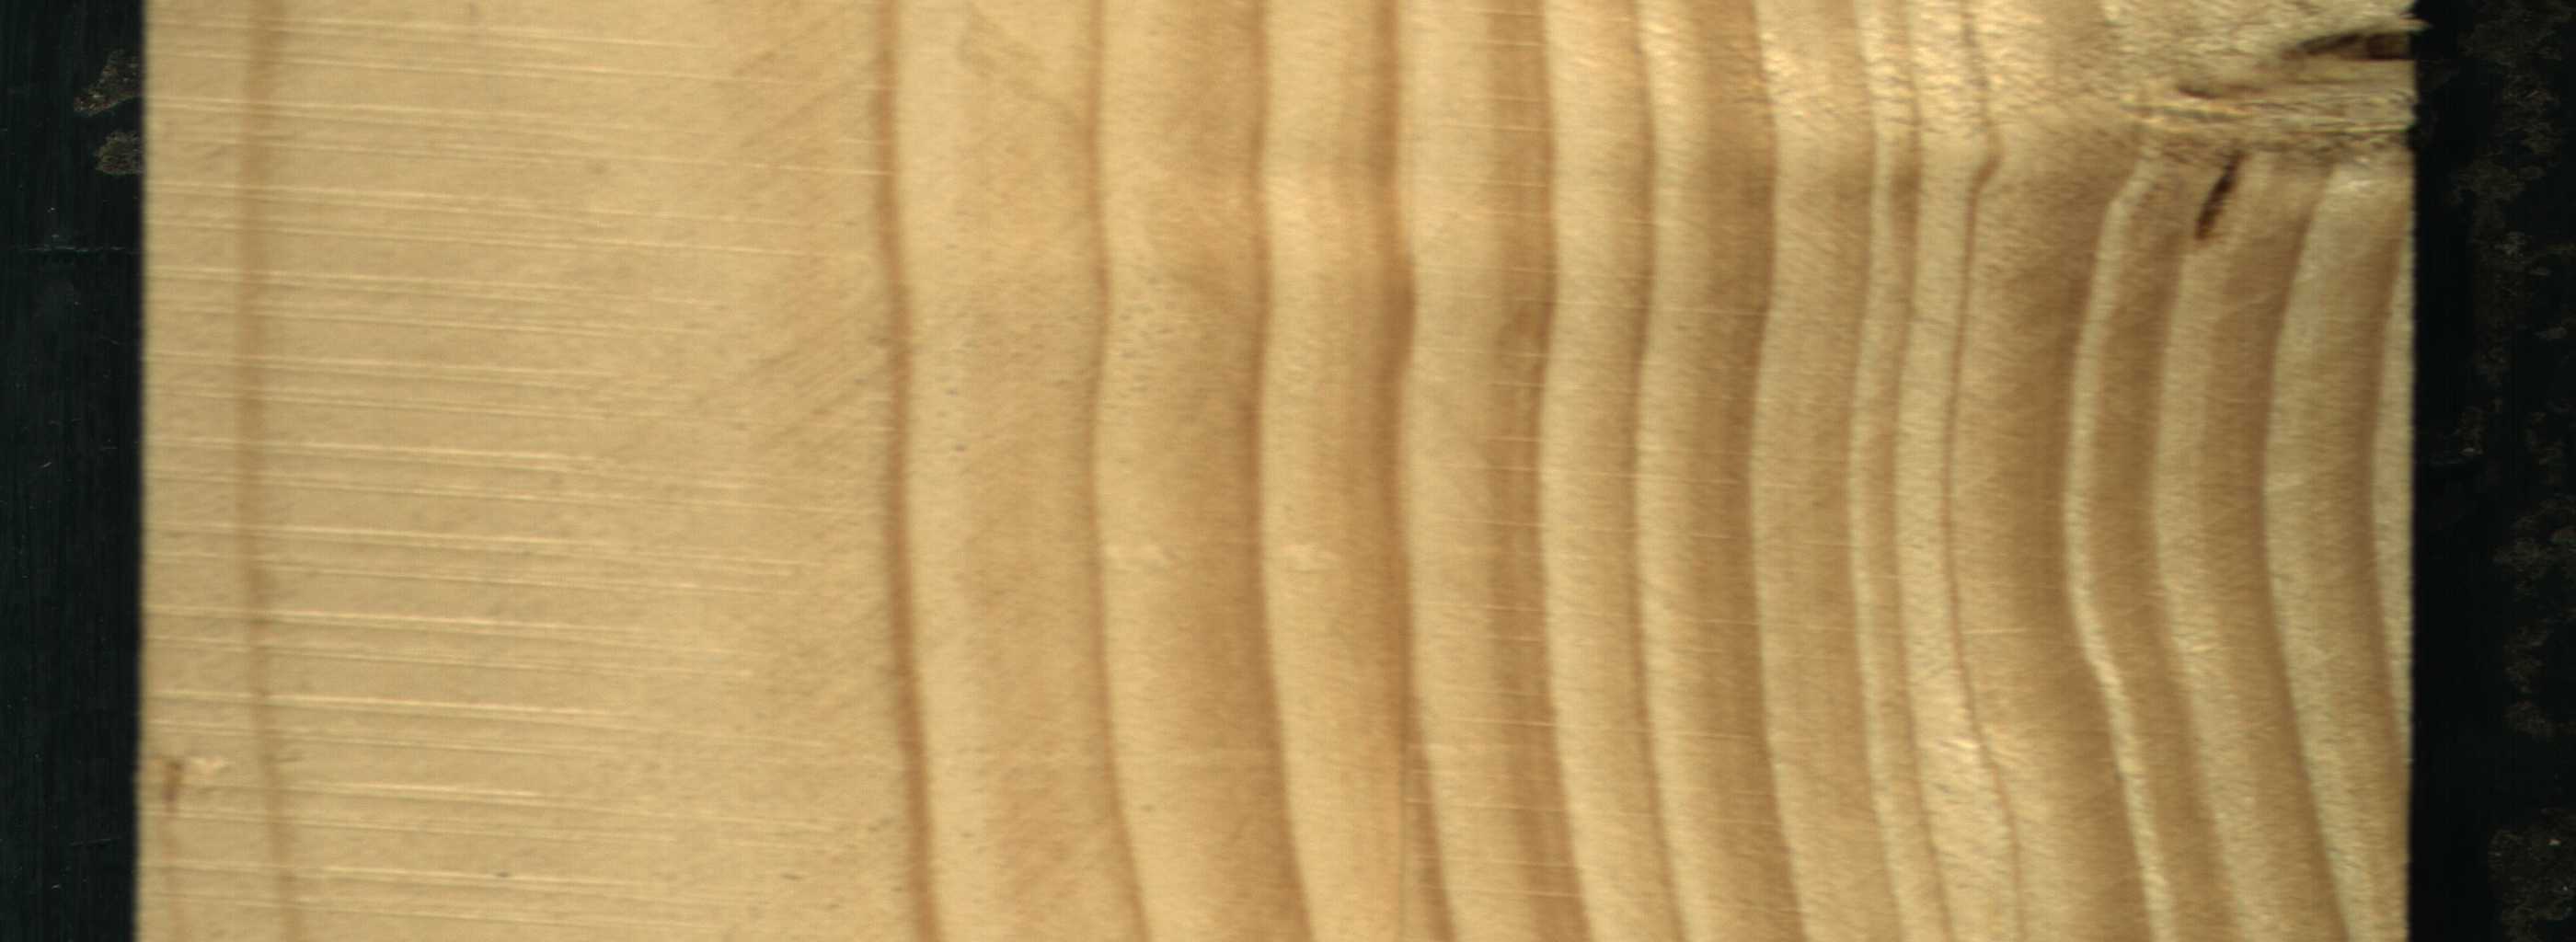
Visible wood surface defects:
resin
Dead_Knot